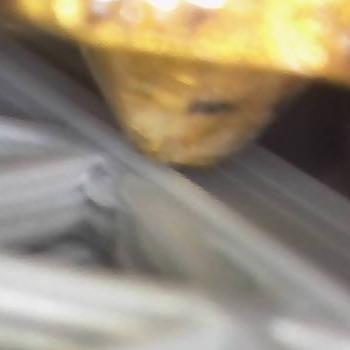
Flow rate: 69%